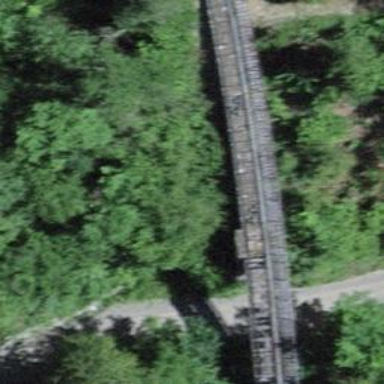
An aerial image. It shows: Funicular railway bridge.